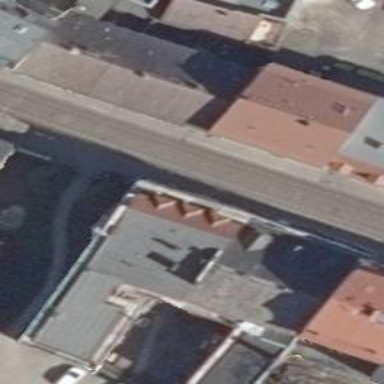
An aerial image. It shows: Pub.